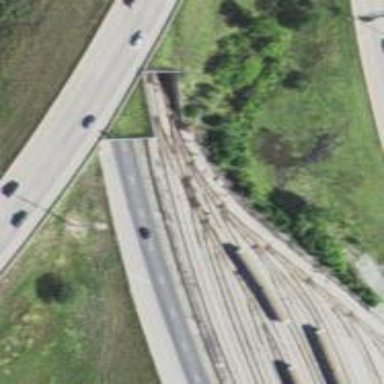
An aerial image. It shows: Electrified rail passing through service yard.